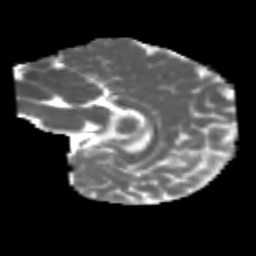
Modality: MD
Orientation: sagittal
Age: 6
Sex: male
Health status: healthy